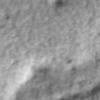
Label: no_change